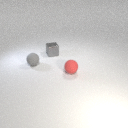
small gray metal cube to the left of small red rubber sphere